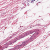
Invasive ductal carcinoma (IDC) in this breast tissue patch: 0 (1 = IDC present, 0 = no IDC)